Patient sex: M
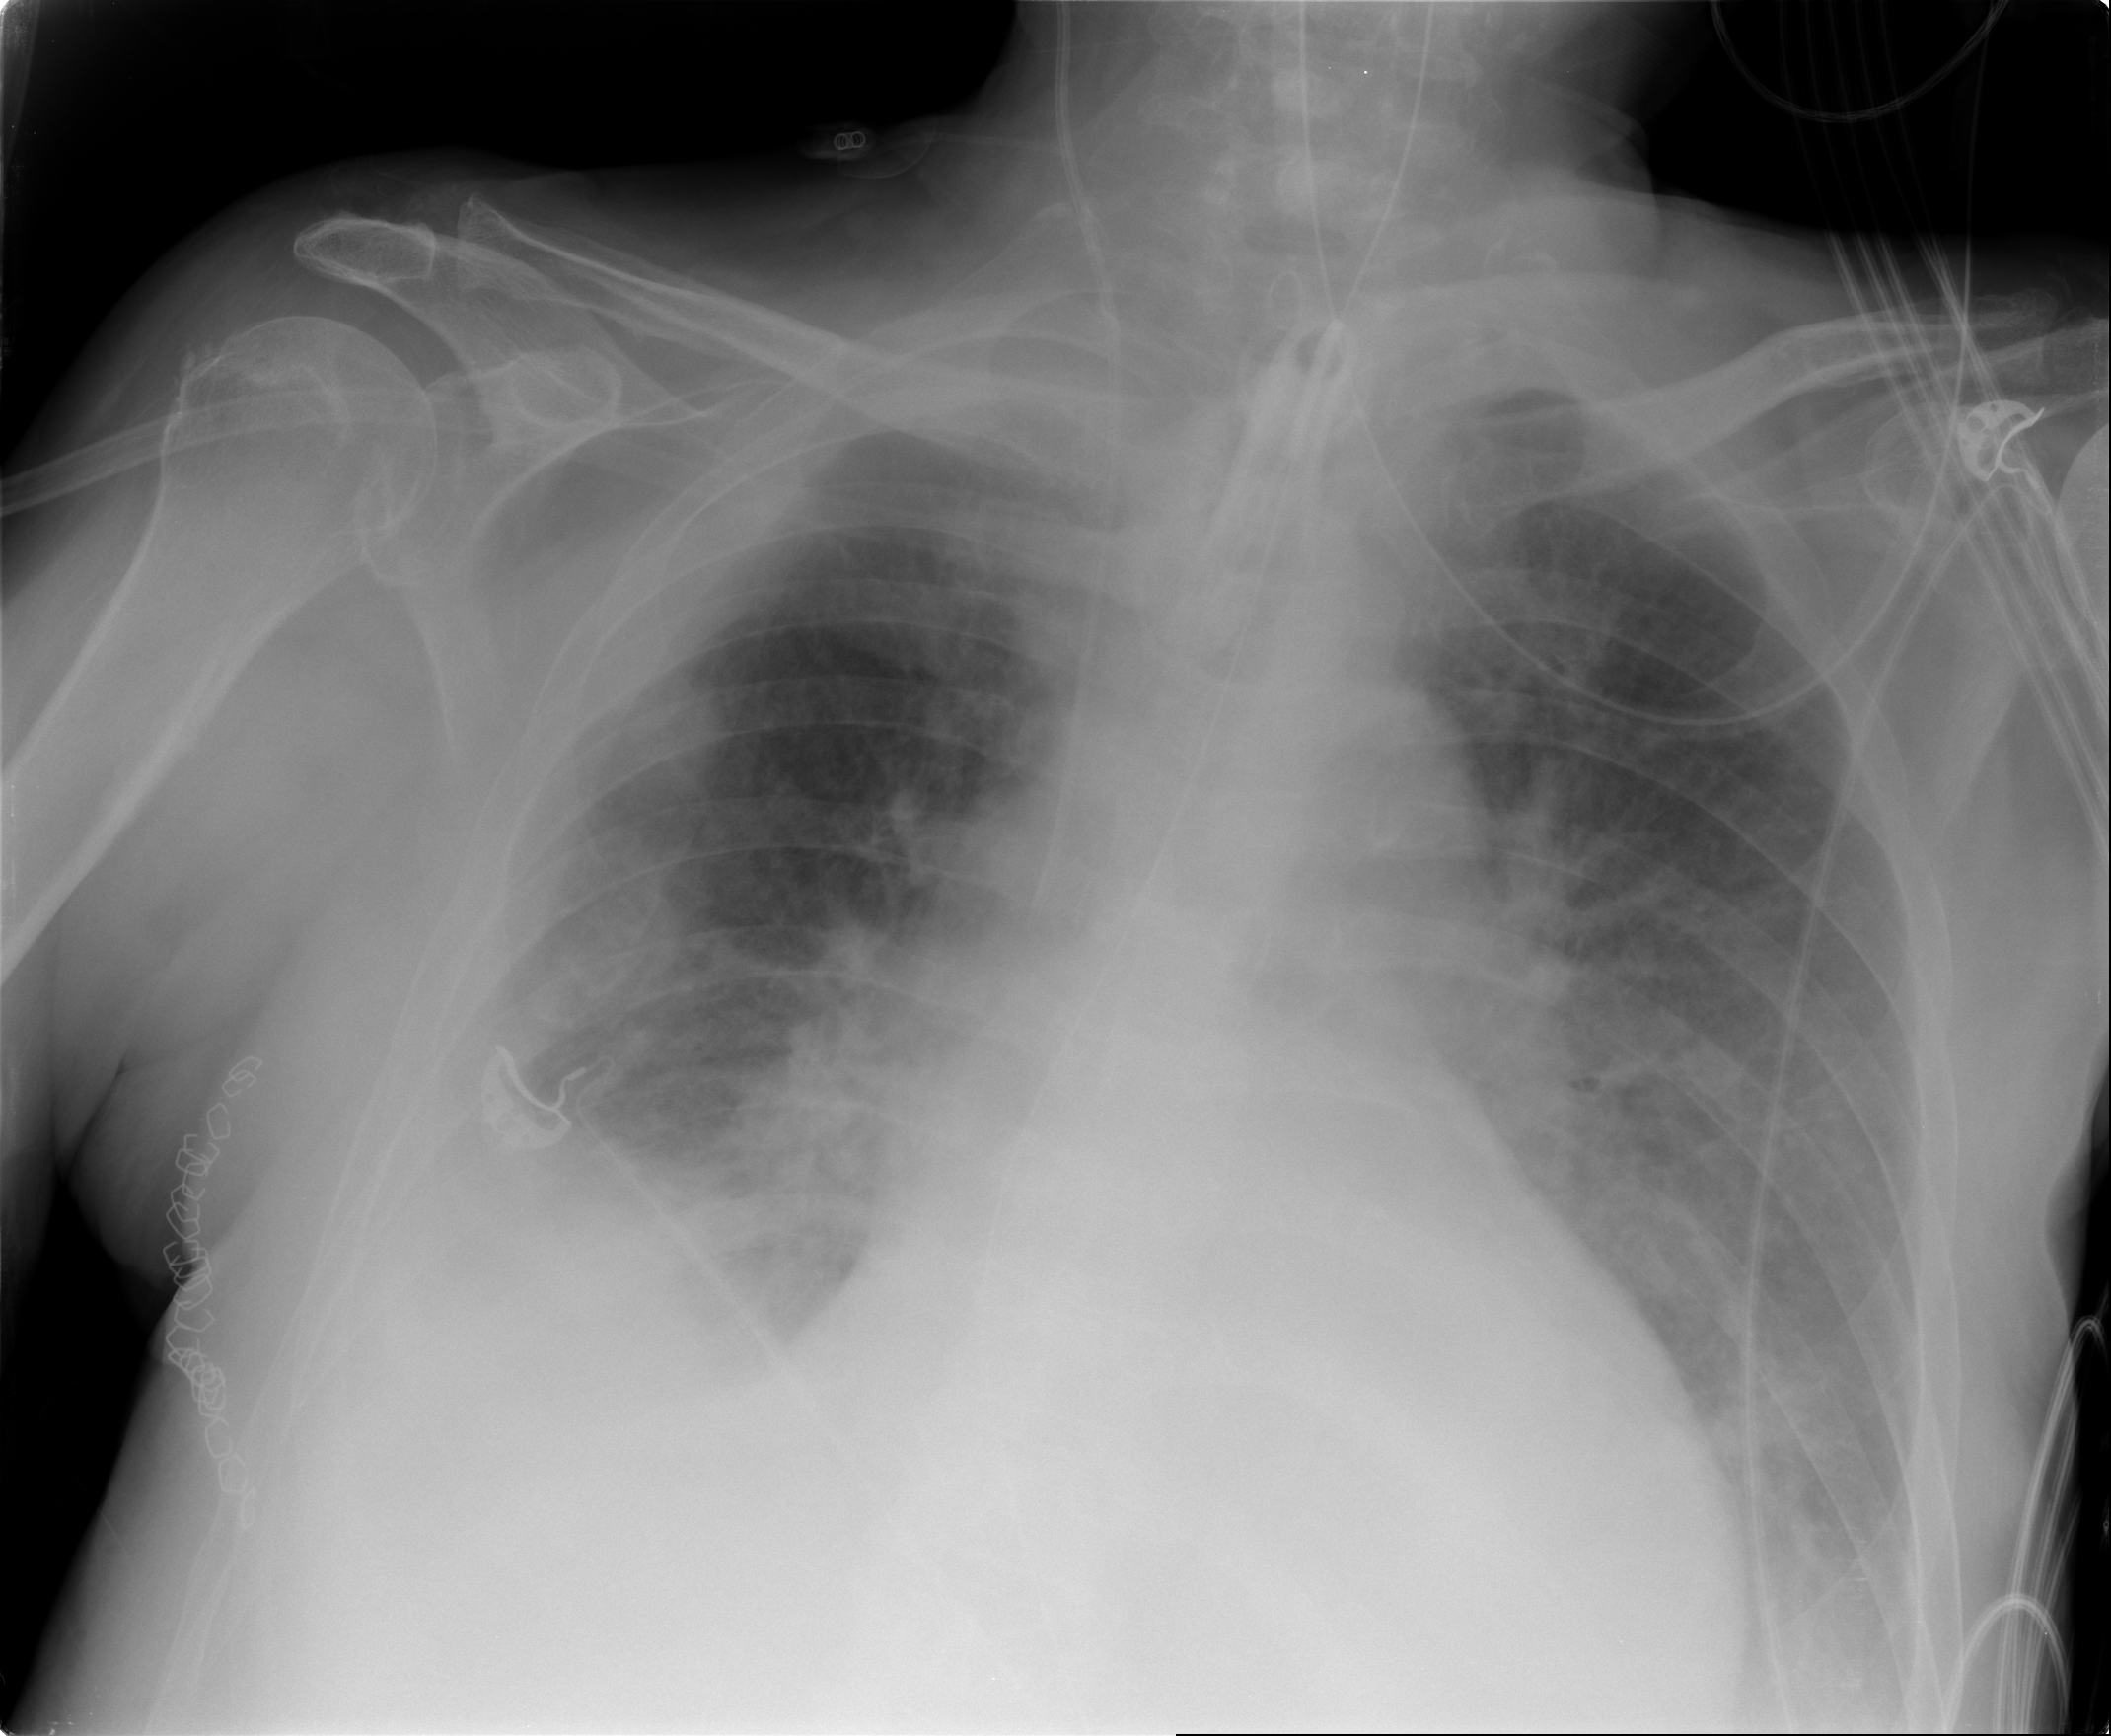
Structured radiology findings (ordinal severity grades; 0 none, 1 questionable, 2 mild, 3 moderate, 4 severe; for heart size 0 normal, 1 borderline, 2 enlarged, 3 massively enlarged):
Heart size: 2
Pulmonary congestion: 1
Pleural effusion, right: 3
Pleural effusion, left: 2
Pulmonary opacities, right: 2
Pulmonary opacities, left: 0
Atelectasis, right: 3
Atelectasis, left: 2